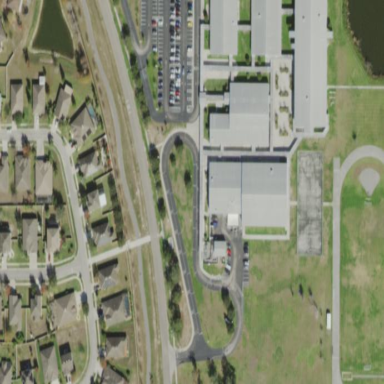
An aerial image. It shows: School.